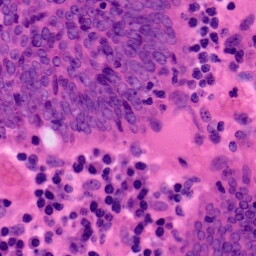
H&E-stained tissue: Colon